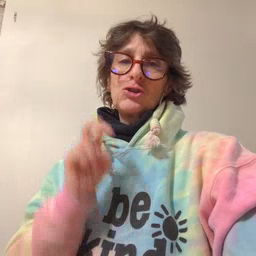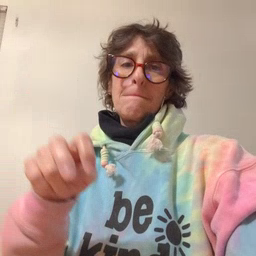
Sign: jump